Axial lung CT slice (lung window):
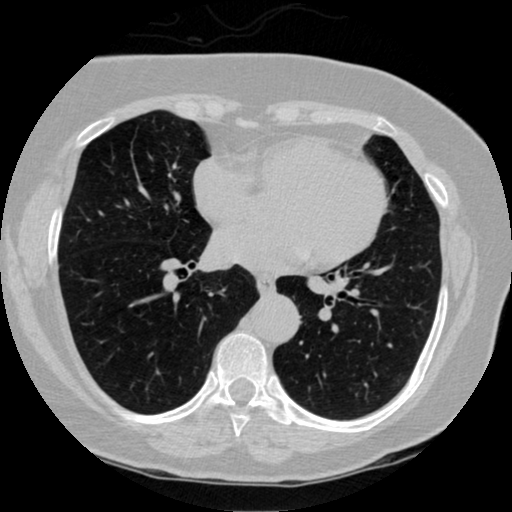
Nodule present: no